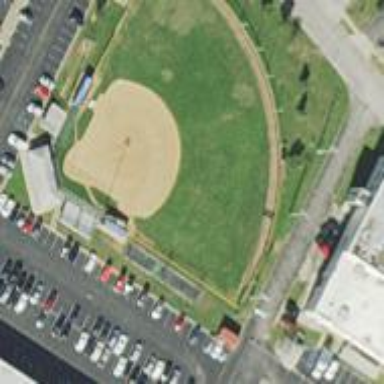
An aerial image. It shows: Baseball pitch for leisure land activities.